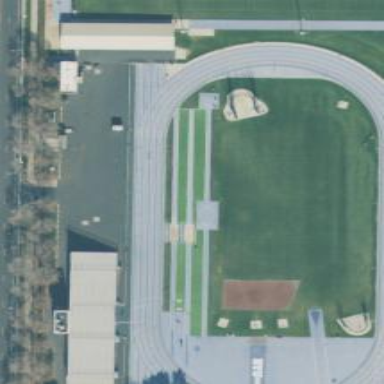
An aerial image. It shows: Athletics track located on leisure land.